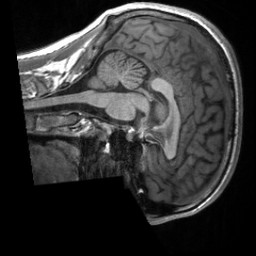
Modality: T1w
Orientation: sagittal
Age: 22
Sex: male
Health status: healthy
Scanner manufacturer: siemens
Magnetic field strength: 3 T
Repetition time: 2 s
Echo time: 0.00232 s